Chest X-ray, PA view. Patient: 43 years old, sex F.
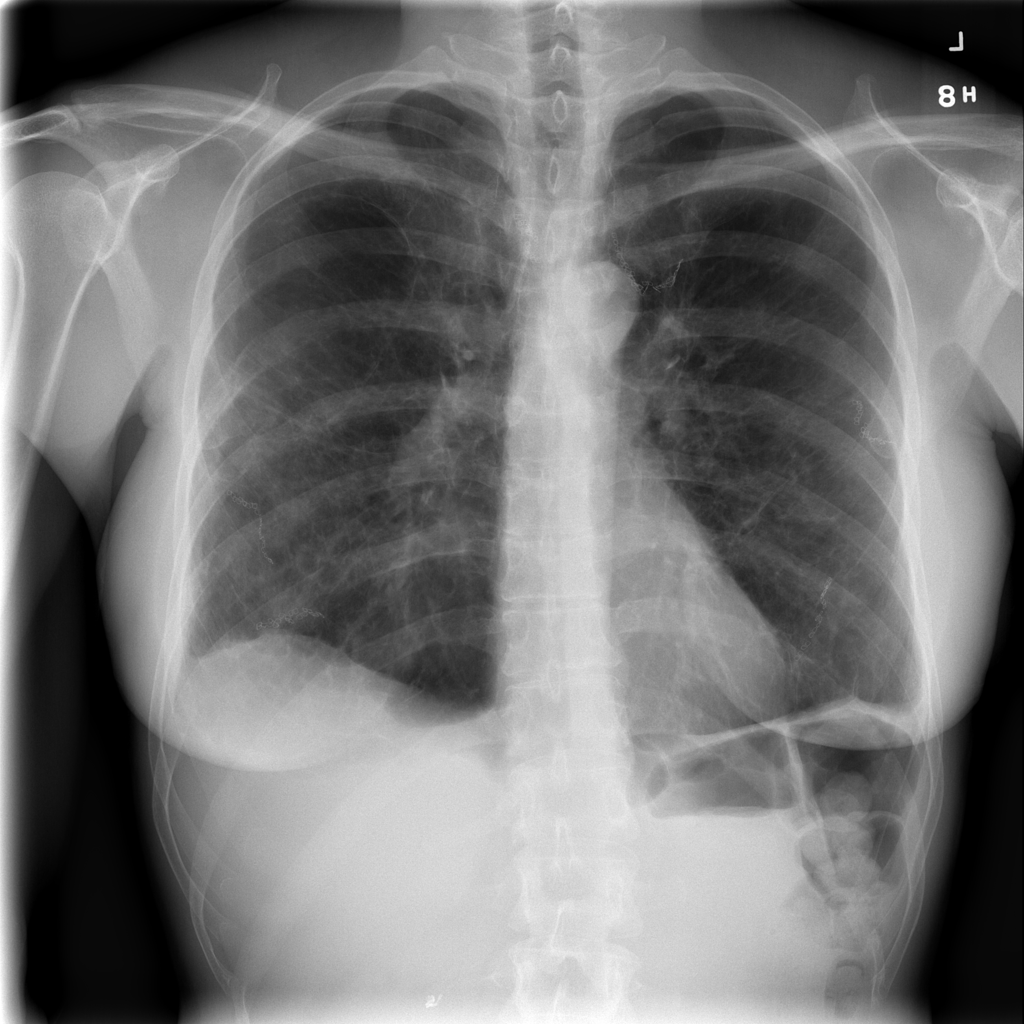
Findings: Pneumothorax